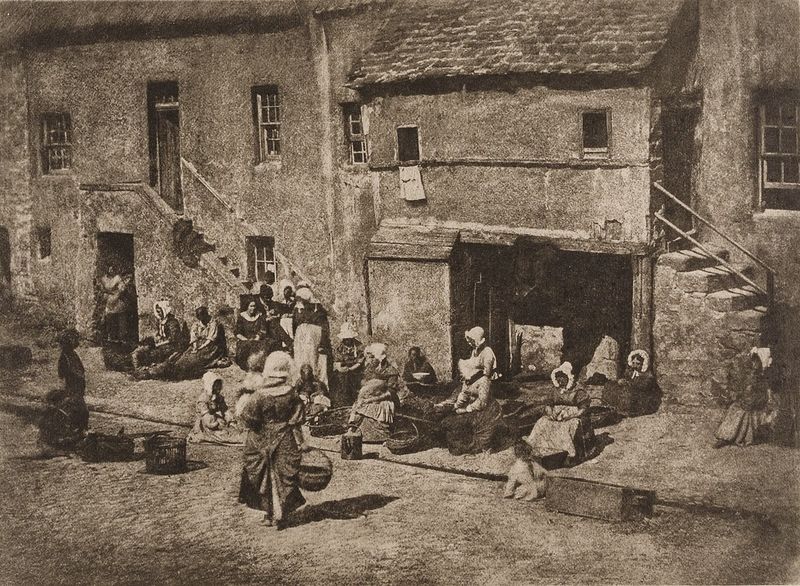
Titel: Newhaven Fisheries - North Street, Fishergate, St. Andrews
Künstler: David Octavius Hill
Standort: Hamburg
Institution: Museum für Kunst und Gewerbe Hamburg
Schlagwörter: stadt, frau, ort, fischer, dorf, markt, foto, fotografie, photographie, stadtansicht, photo, angler, lichtbild, historische, japanpapier, bildwerke, heliogravur, angewandte und bildende kunst, hessische systematik, porträtfotografie, porträtphotographie, gebäude, örtlichkeit, straße, stätte, heliogravüre, photogravüre, fotogravüre, kartonpassepartout